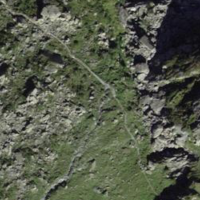
EUNIS habitat code: 26
Species observed at this site:
Pinguicula alpina